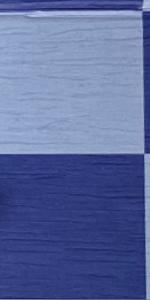
Label: Empty